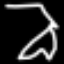
Label: octagon